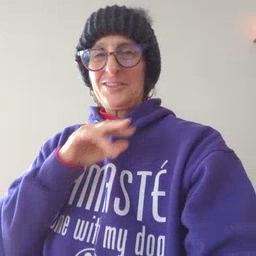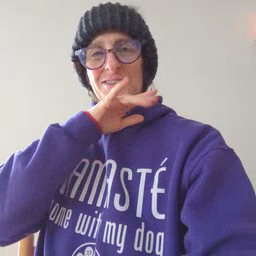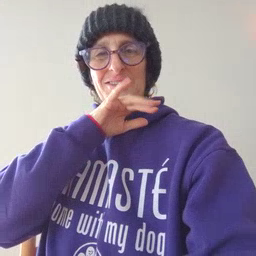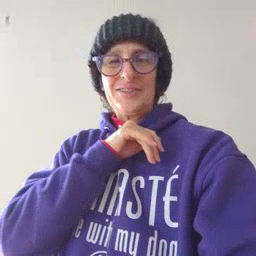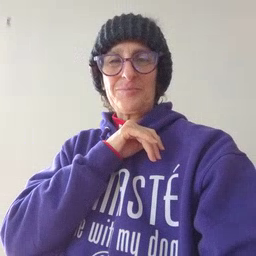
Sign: dirty